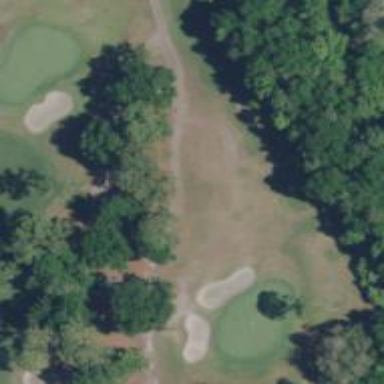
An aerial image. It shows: Golf cartpath that is also road path.